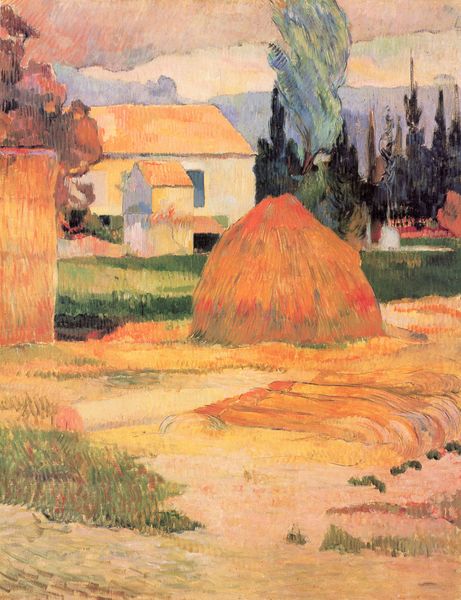
Titel: Bauernhaus in Arles
Künstler: Paul Gauguin
Standort: Indianapolis (Indiana)
Institution: Indianapolis Museum of Art
Schlagwörter: baum, blau, gemälde, himmel, wasser, weiß, wolken, aquarell, bäume, cezanne, gelb, grün, impressionismus, landschaft, sand, braun, bunt, fenster, frankreich, grau, hell, licht, orange, schwarz, stroh, zeichnung, dach, gebäude, gras, haus, park, rot, weg, wiese, expressionismus, malerei, öl, erde, feld, felder, gräser, halme, horizont, häuser, hügel, natur, pappel, sonne, boden, land, rosa, wald, turm, garten, zypressen, farbig, sommer, fassade, süden, moderne, acker, ernte, getreide, heu, heuernte, trocken, sonnenlicht, dorf, dächer, mauer, farbe, violett, bauernhof, herbst, hof, van gogh, ölgemälde, lciht, stimmung, geschlossen, gauguin, hinterhof, wasserfarben, provence, heiss, flächige malerei, haufen, farbflächen, heuhaufen, paul, macke, sonnig, vincent van gogh, rötlich, beet, landwirtschaft, spätsommer, pinien, weise, vincent, heuschober, mittelmeer, toskana, spätimpressionismus, expresionismus, misthaufen, strohhaufen, farbne, fel, haugin, struh, van gough, wolkn, zypressenf